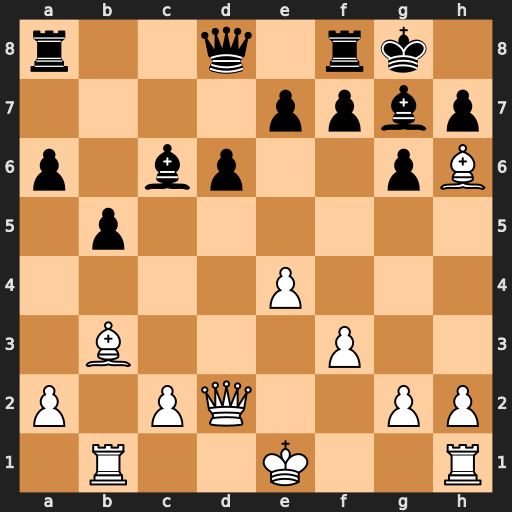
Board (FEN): r2q1rk1/4ppbp/p1bp2pB/1p6/4P3/1B3P2/P1PQ2PP/1R2K2R
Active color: w
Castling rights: K
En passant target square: -
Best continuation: Bxg7 Kxg7 Qc3+ f6 Qxc6